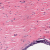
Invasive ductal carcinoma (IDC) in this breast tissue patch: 0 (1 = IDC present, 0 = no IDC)